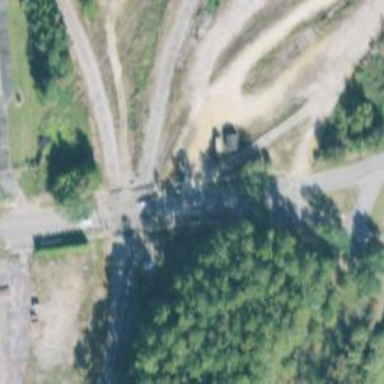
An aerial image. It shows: Level crossing on the railway with lights.